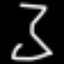
Label: hourglass